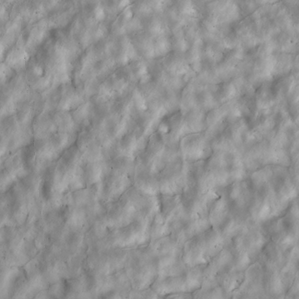
Label: non_frost